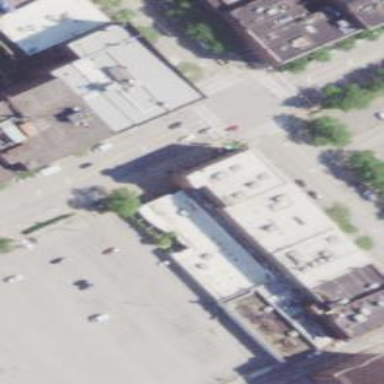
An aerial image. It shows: Commercial building.